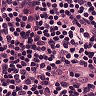
Metastatic tissue present: no